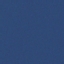
Land use / land cover: SeaLake